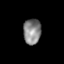
Tissue: lung
Cell type: Myeloid cells
Senescence score: 0.6655
Nuclear area (px): 440
Mean DAPI intensity: 134.127